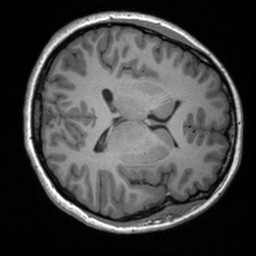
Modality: T1w
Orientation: axial
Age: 22
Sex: female
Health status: healthy
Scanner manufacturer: siemens
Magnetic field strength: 3 T
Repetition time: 1.9 s
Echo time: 0.00226 s